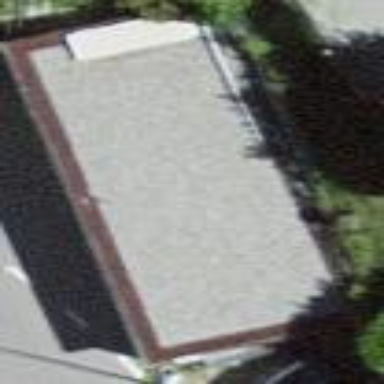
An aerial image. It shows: View of roof of building.